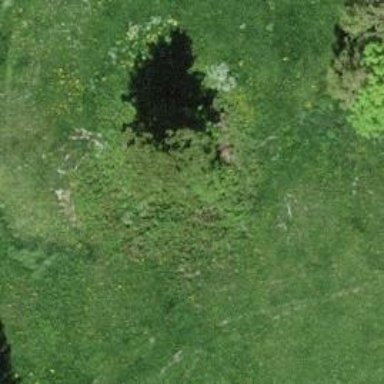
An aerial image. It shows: Sinkhole in natural setting.